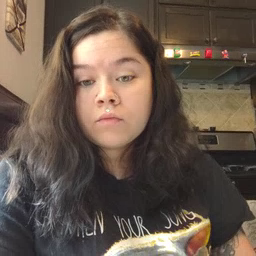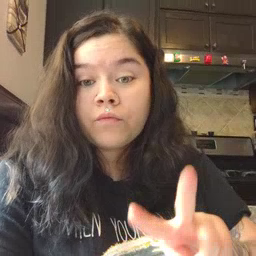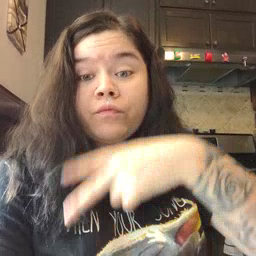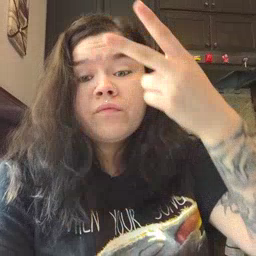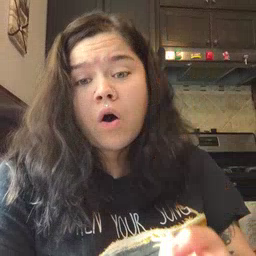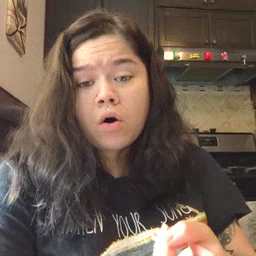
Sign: fall